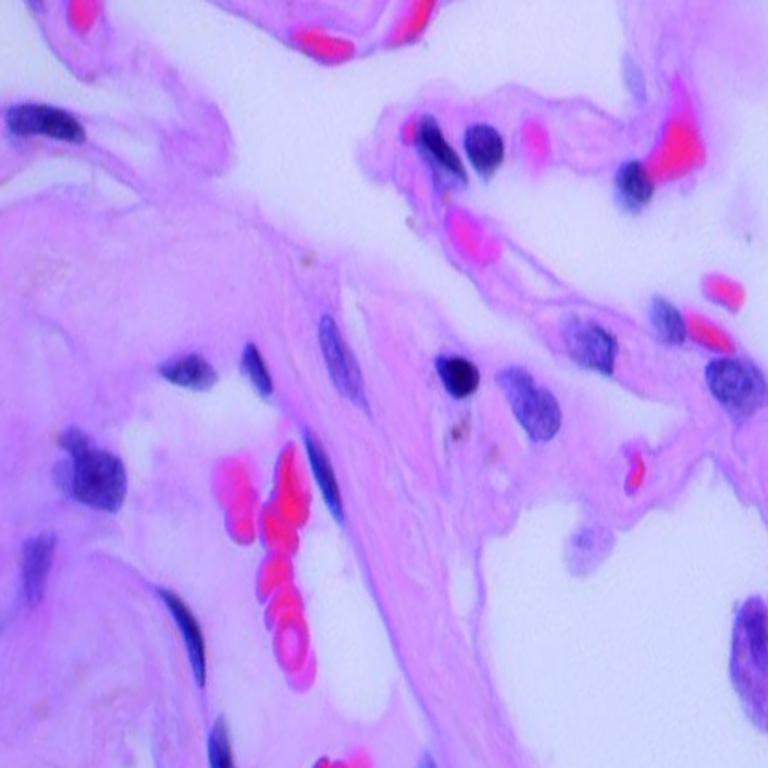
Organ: lung
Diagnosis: benign